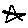
Label: star